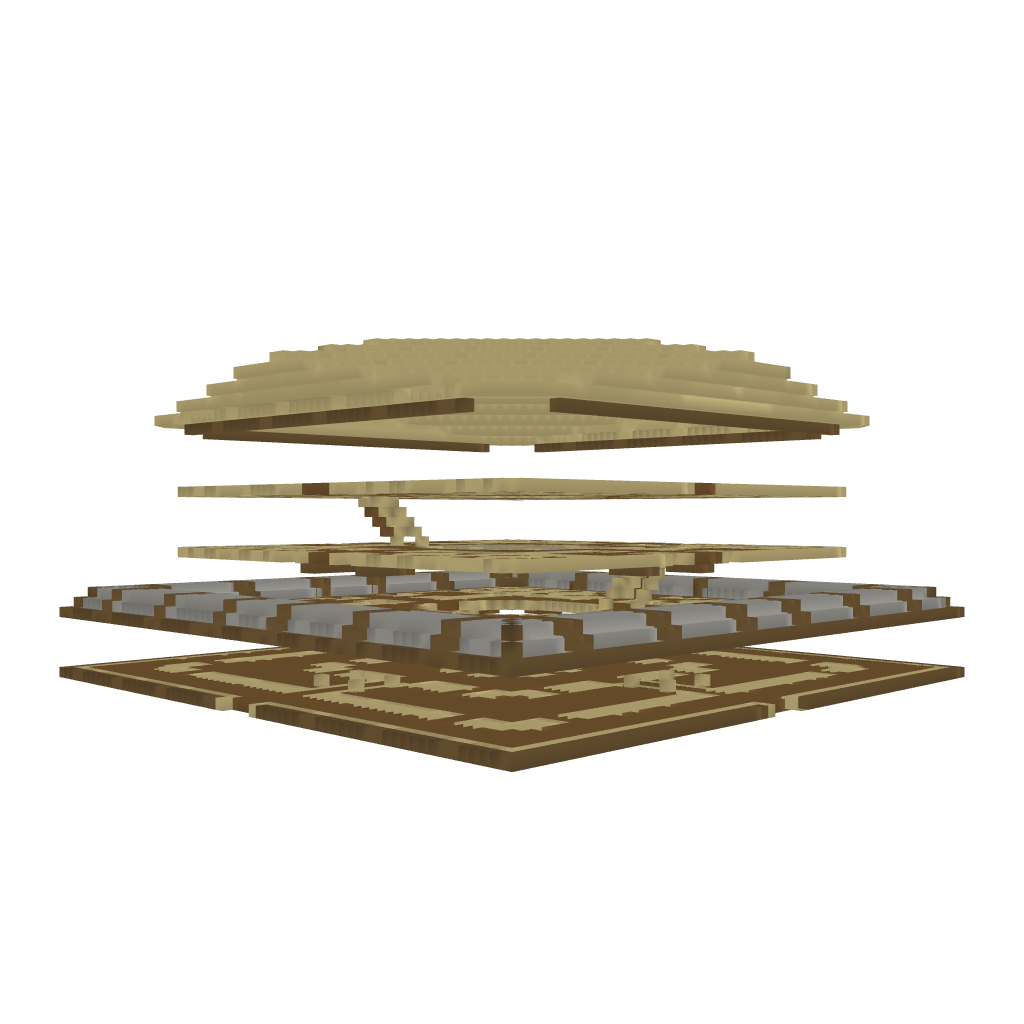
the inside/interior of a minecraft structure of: RCSys - Wooden Store 64x64x33